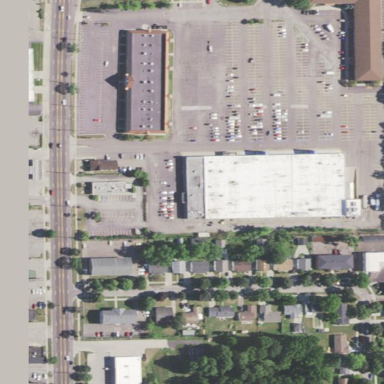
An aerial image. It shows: Retail area.